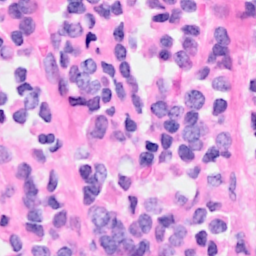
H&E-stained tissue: Breast